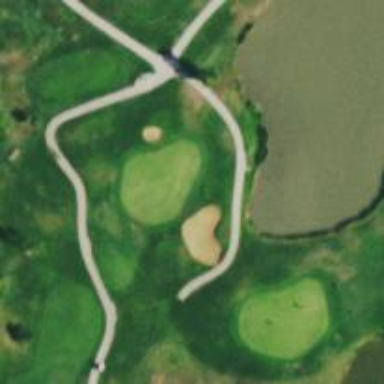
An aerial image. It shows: Golf cartpath that is also road path.